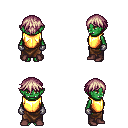
a pixel art fantasy rpg character, female body template, orc, green skin, gold chest armor, robe skirt, white blonde short bangs hairstyle, metal gloves, maroon shoes, four views (front, back, left, right), 2x2 character sprite sheet, small pixel art, hard edges, no anti-aliasing